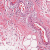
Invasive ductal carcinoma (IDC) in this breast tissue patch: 0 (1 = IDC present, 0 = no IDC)